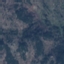
Label: HerbaceousVegetation